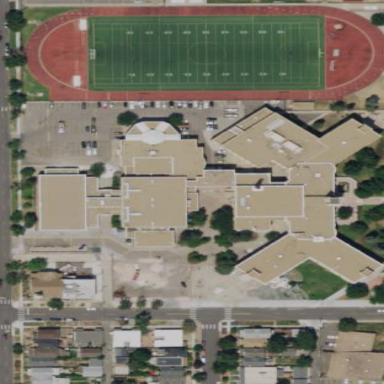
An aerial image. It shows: School building.